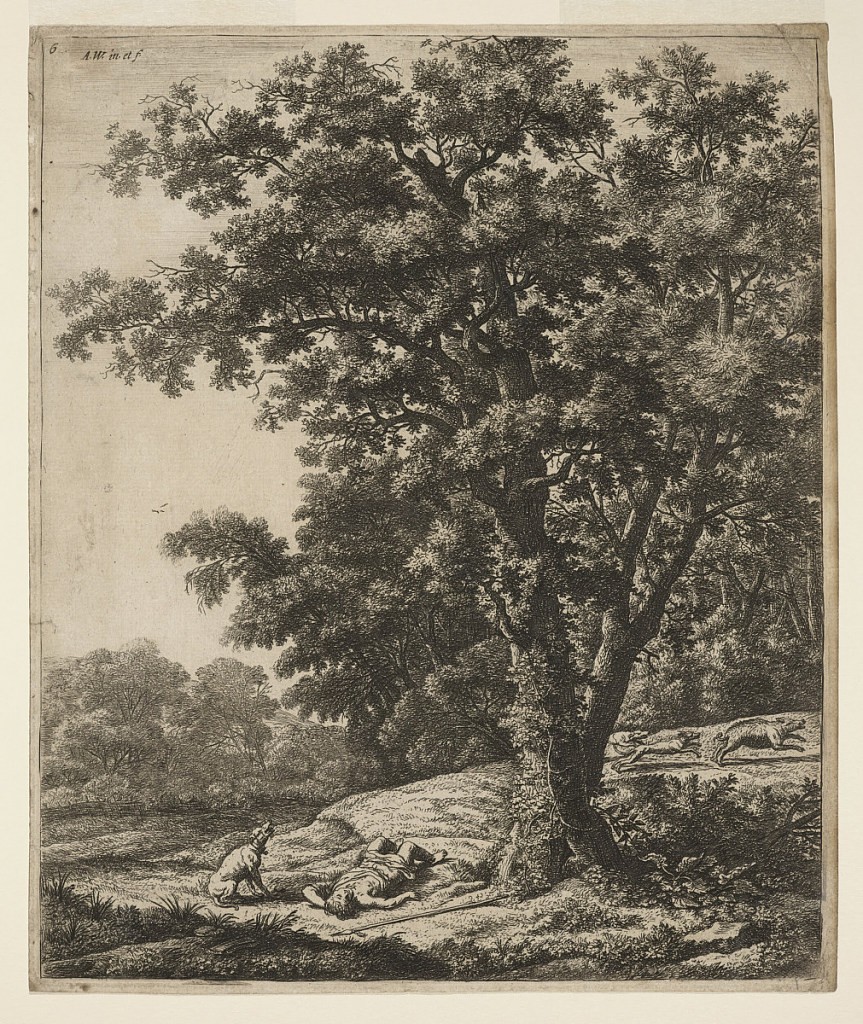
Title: Death of Adonis
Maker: Antoni Waterloo, 1618–1677
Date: ca. 1650
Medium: Etching on white laid paper
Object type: Print
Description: In foreground, left, lies dead Adonis, his dog sits next to him and laments. Next to him a large tree behind which is a boar followed by two dogs at right. The ground descends towards left. A fence surrounding trees seen at left middle distance.